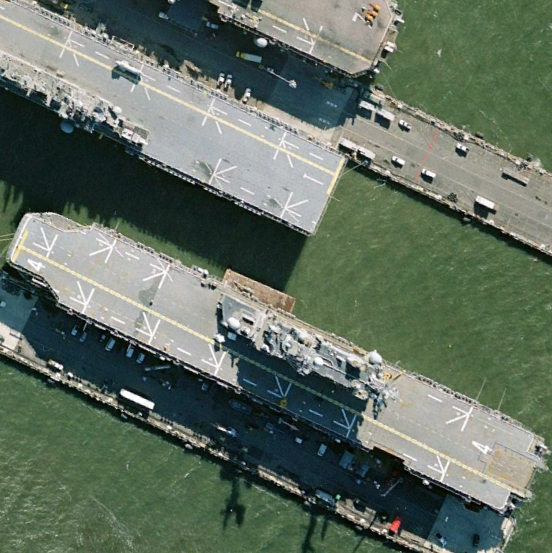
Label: assault